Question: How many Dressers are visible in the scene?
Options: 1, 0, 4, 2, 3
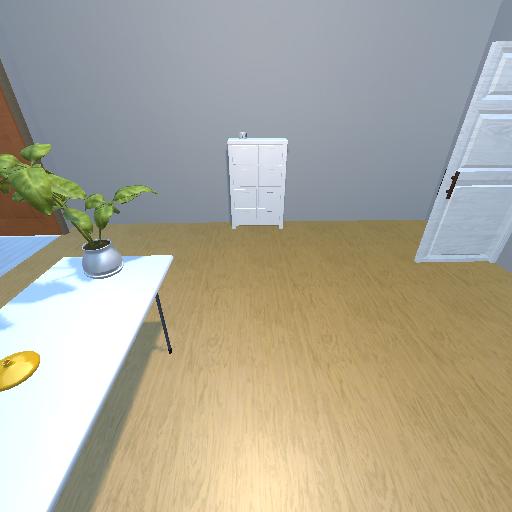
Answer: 1